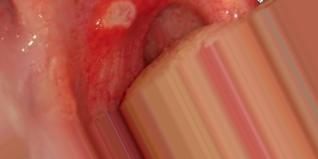
Condition: Mouth Ulcer